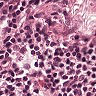
Metastatic tissue present: no